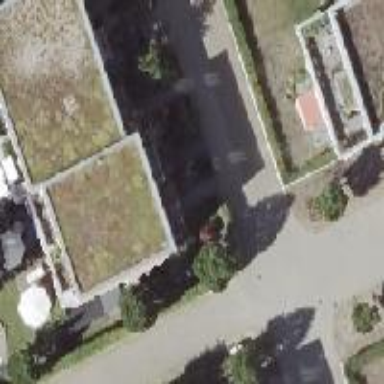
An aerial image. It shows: Terrace building.